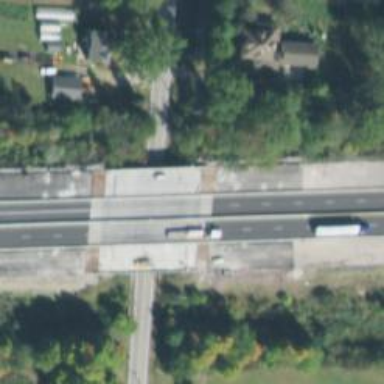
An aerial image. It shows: Bridge over motorway.